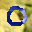
Label: 0